Interaction volume radius: 5 \u00c5
Interaction volume height: 10 \u00c5
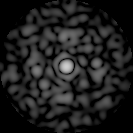
Disorder parameter: 0.7786